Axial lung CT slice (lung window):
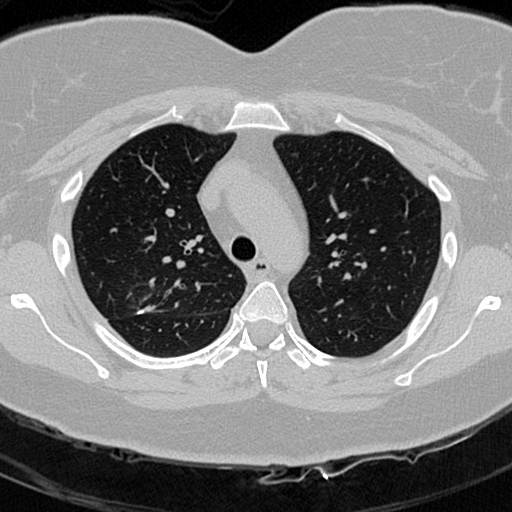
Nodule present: no